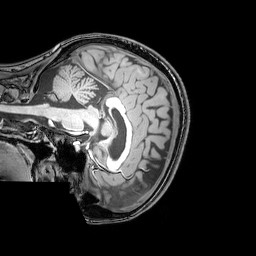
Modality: T1w
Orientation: sagittal
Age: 23
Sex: female
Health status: healthy
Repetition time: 0.081 s
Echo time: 0.037 s